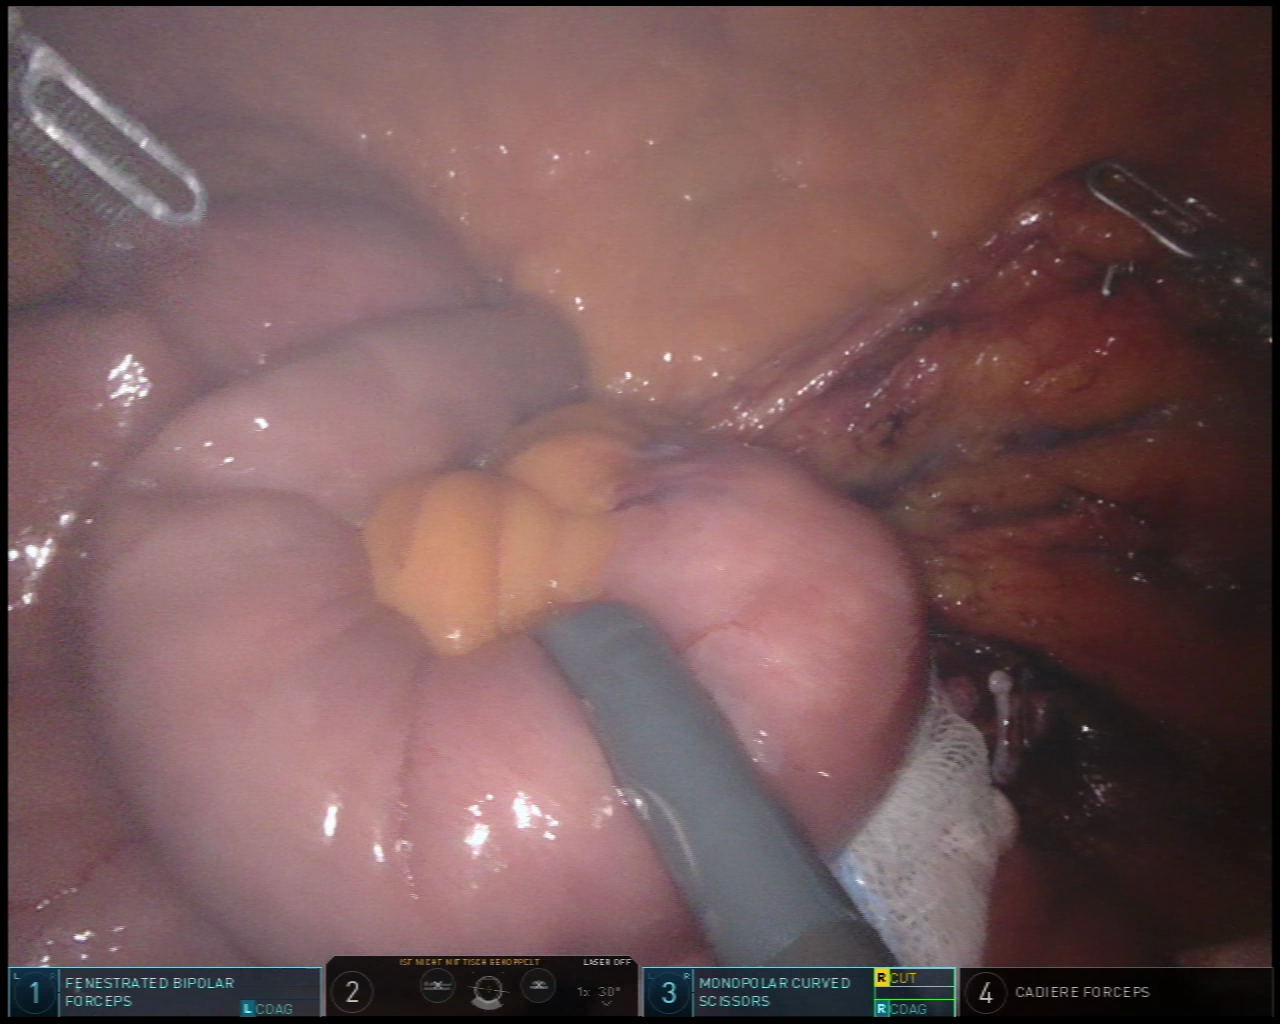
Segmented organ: small_intestine
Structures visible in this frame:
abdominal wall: no
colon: no
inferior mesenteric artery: no
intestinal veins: no
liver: no
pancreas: no
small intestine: yes
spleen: no
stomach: no
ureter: no
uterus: no
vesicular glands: no